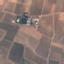
Land use / land cover: PermanentCrop